Field crop: maize
Growth stage: 2
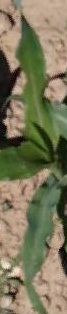
Species: maize